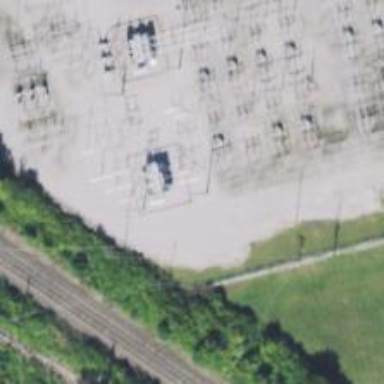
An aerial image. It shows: Switch for power supply.